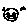
Label: smiley face